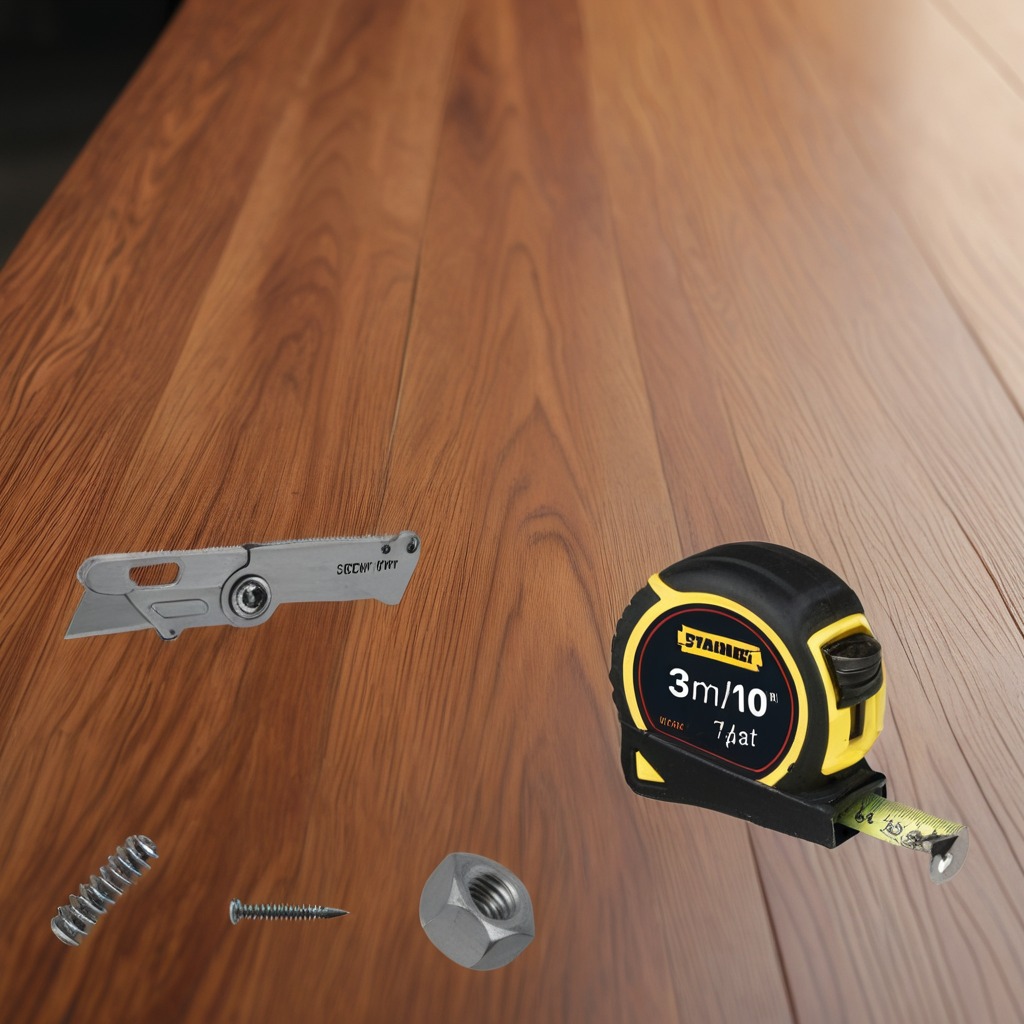
A utility knife, a measuring tape, a metal machine screw, a coiled metal spring, and a metal nut are lying on the wooden table.